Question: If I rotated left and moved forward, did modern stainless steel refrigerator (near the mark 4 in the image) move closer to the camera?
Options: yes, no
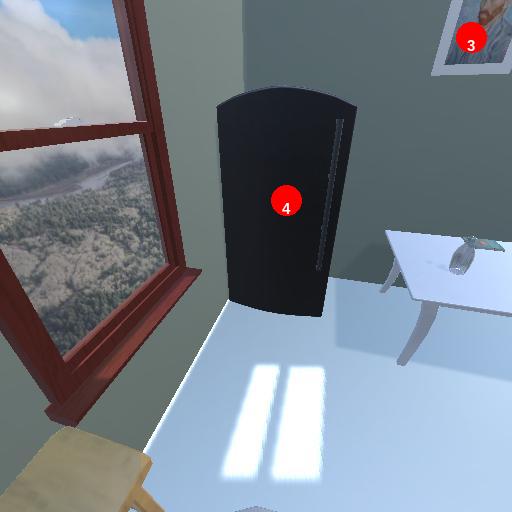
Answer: yes